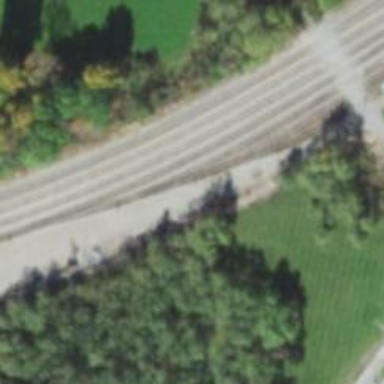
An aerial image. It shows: Railway track.